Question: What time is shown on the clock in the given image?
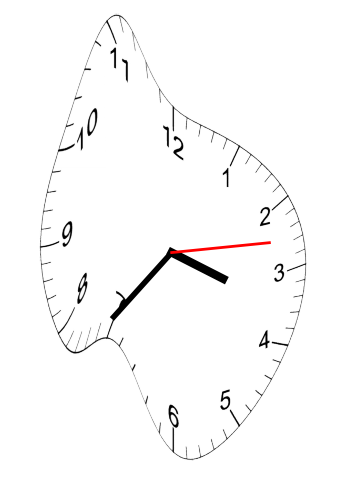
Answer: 03:36:13